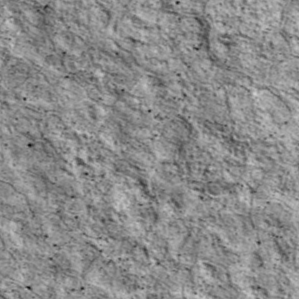
Label: non_frost